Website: slack
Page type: payment
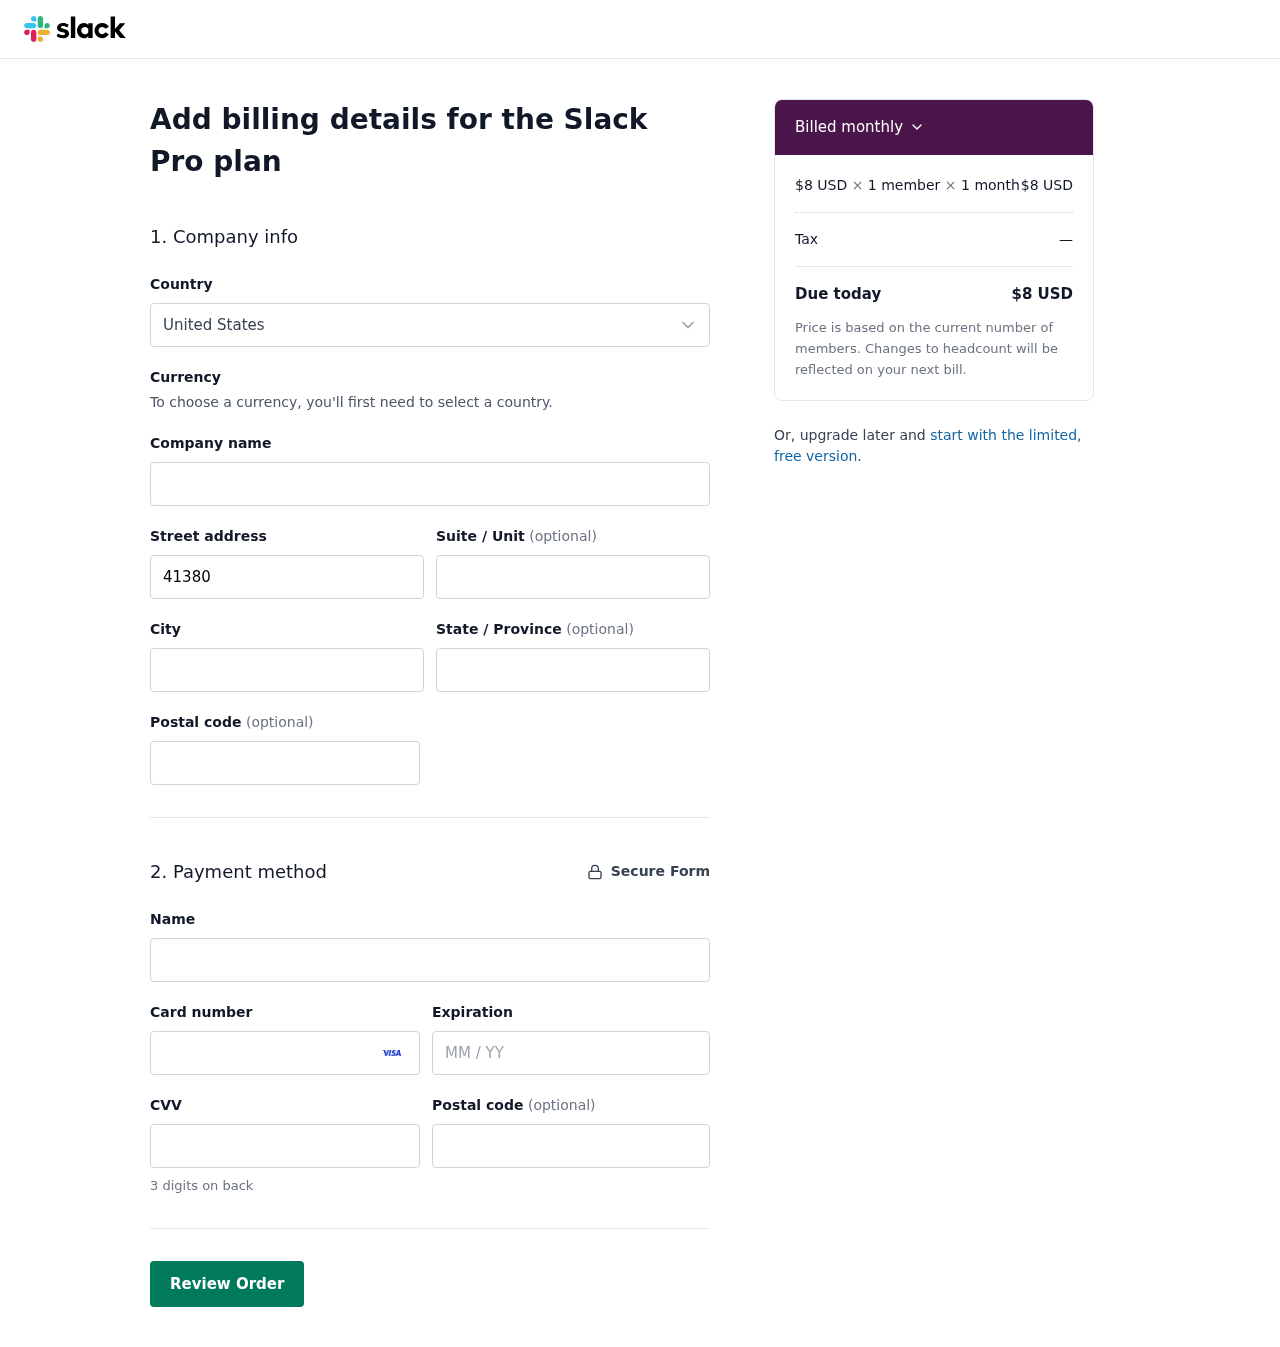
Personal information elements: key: PII_COUNTRY
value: United States
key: PII_STREET
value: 41380 Zachary Wells
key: PII_CITY
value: North Vickie
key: PII_STATE
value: DC
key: PII_POSTCODE
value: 75976
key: PII_FULLNAME
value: Sandra Alexander
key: PII_CARD_NUMBER
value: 4437 9131 6996 7766
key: PII_CARD_EXPIRY
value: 02/29
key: PII_CARD_CVV
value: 608
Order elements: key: ORDER_PRICE_PER_MEMBER
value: $8 USD
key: ORDER_NUM_MEMBERS
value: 1 member
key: ORDER_NUM_MONTHS
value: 1 month
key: ORDER_SUBTOTAL
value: $8 USD
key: ORDER_TAX
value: —
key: ORDER_TOTAL
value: $8 USD